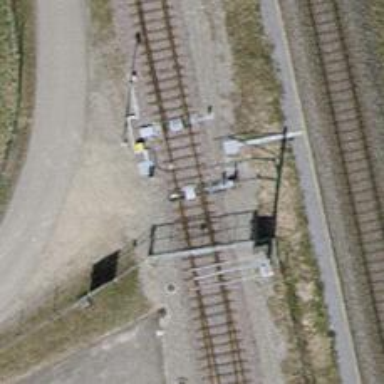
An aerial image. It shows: Railway switch.